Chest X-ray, PA view. Patient: 35 years old, sex M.
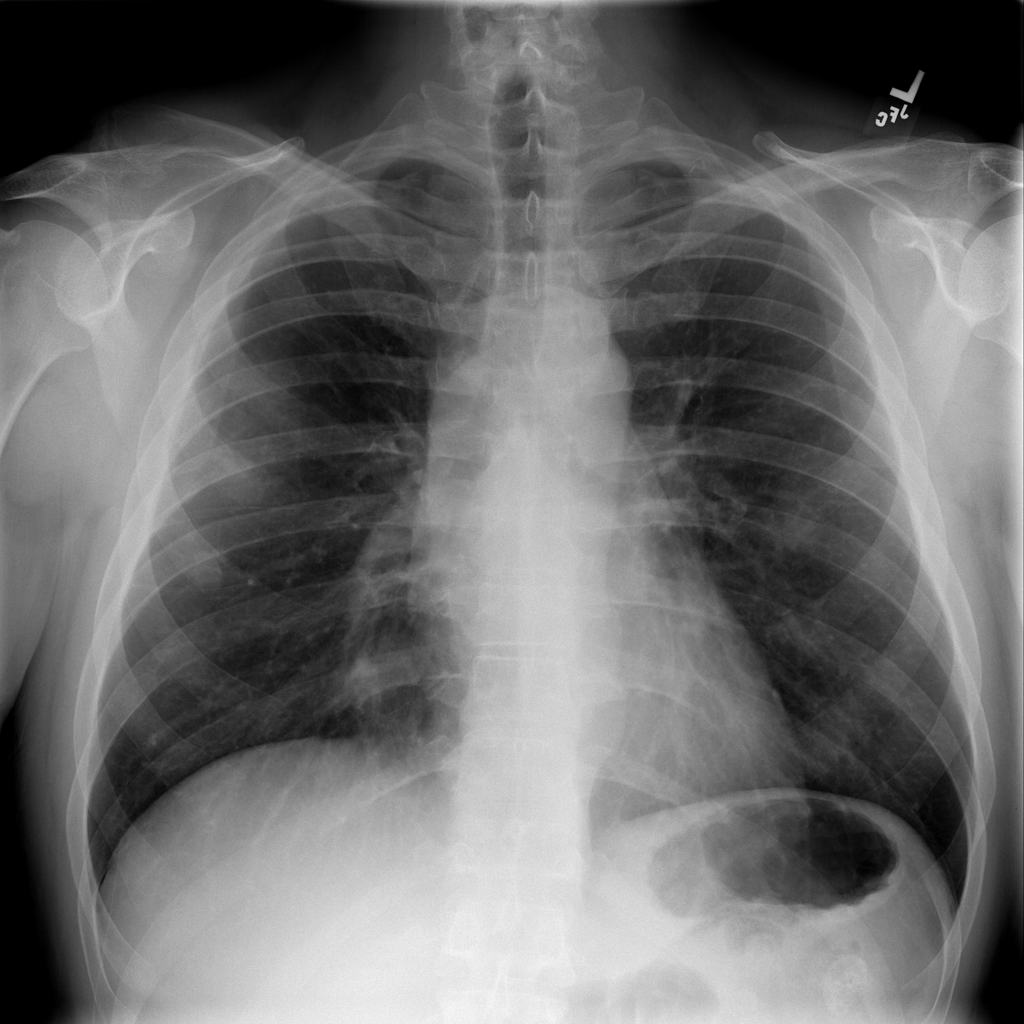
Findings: No Finding